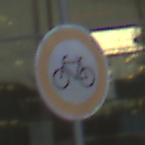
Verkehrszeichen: VerbotRadverkehr
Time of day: SunriseSunset
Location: Outdoor (Urban)
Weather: PartlyCloudy
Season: NotSpecified
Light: Natural